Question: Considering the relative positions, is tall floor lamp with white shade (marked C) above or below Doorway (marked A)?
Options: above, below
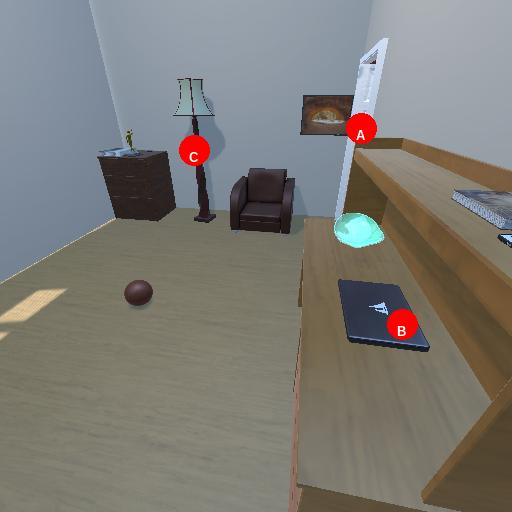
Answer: above